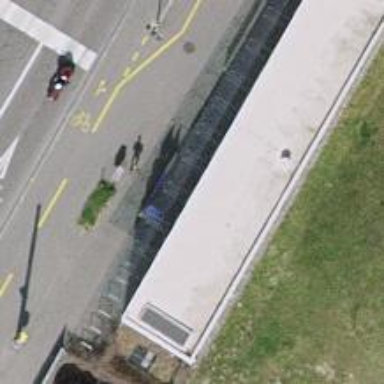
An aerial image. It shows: Subway entrance.